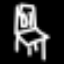
Label: chair